Question: Take a look at the picture below

I am looking for UIView and I cannot find this so called _frame struct.
How internally exactly apple store a UIView frame? And what would be the easiest way to find that out during debugging?
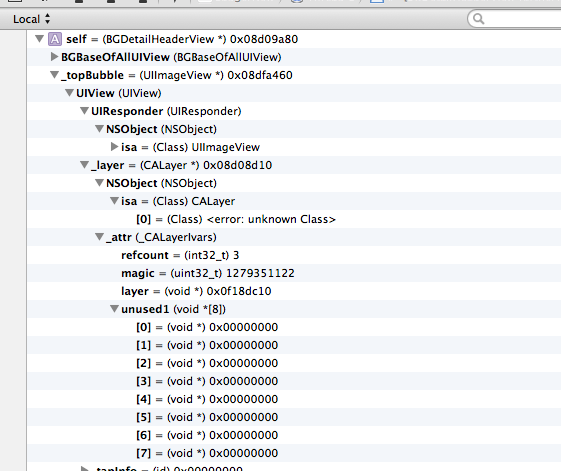
Answer: A 'UIView' doesn't store its frame; it just returns its layer's frame.
A 'CALayer' doesn't store its frame either. When you ask a layer for its frame, the layer computes the frame based on the layer's 'bounds', 'position', 'anchorPoint', and 'transform'. (Possibly it caches the computed 'frame', but if you disassemble the '-[CALayer frame]' method you will find code for computing it from the other properties.)
And a 'CALayer' doesn't store any of those properties in instance variables. Instead, it has a pointer to a 'CA::Layer' instance, which is a private C++ object. That C++ object stores the layer's properties. The 'view->_layer->_attr.layer' field is the pointer to the private 'CA::Layer' instance.
If you want to see a view's frame in the debugger, you have to send it a message. You can ask it for its description:
'''
po _topBubble
'''
Or you can ask it for its frame:
'''
p (CGRect)[_topBubble frame]
'''